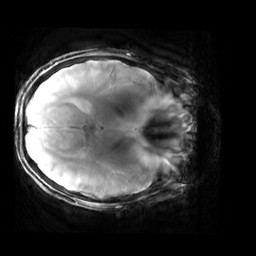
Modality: T2starw
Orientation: axial
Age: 33
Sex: female
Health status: healthy
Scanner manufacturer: siemens
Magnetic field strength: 3 T
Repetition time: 0.7 s
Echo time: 0.02 s